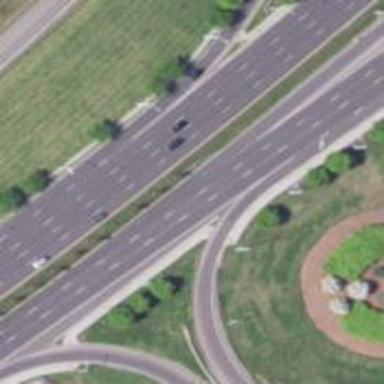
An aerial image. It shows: Motorway junction.